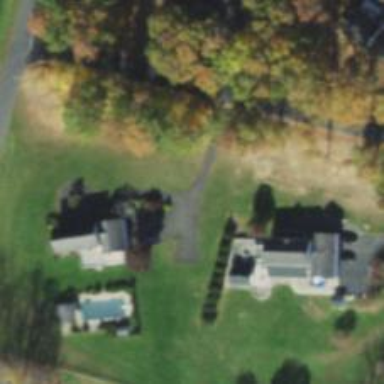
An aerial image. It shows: Driveway.